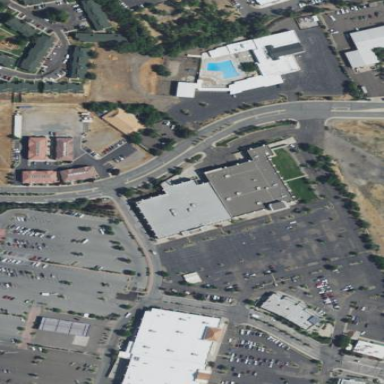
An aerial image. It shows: Retail building.